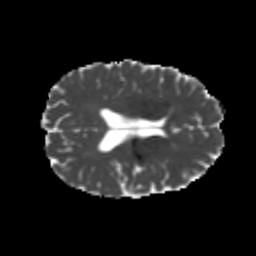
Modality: MD
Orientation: axial
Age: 24
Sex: male
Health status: healthy
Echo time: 0.074 s